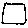
Label: square